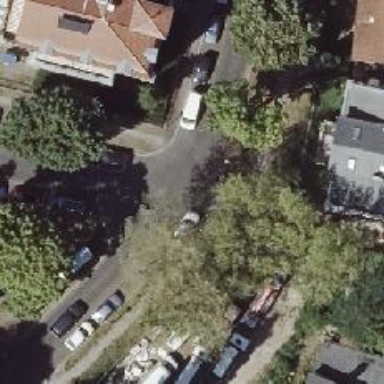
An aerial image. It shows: Residential road with sidewalks on both sides. There is parallel parking available on the right lane.